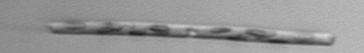
Label: Eucampia_morphytype1